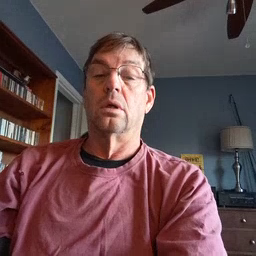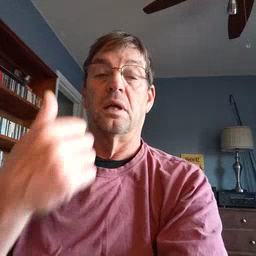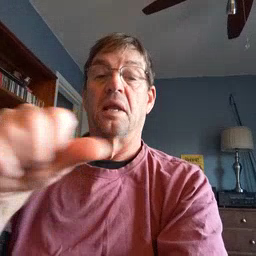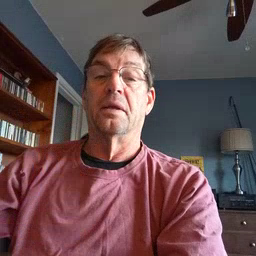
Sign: any